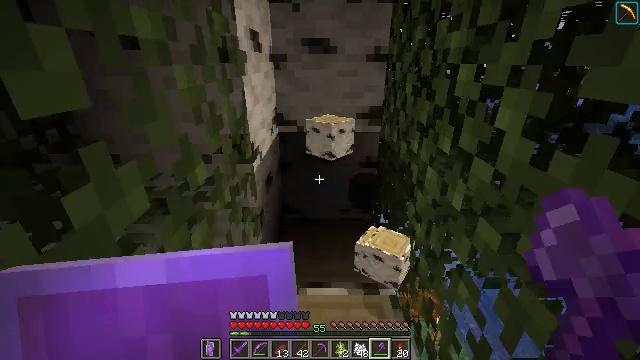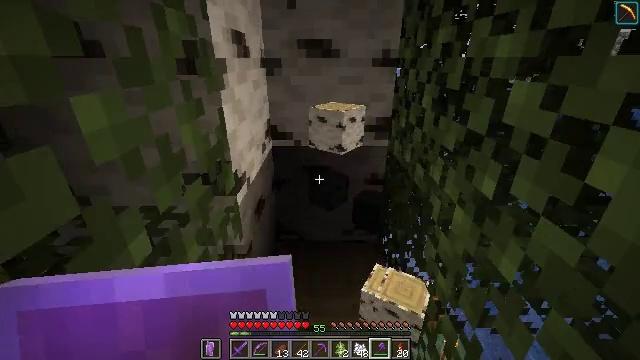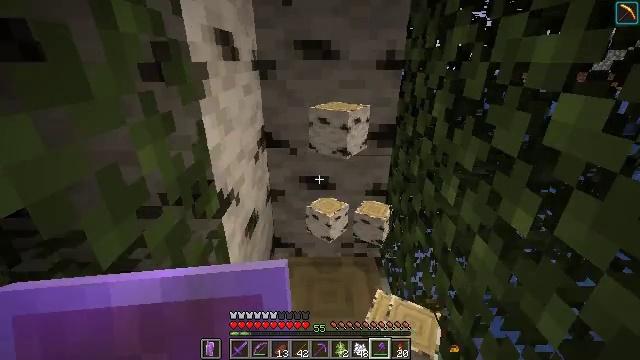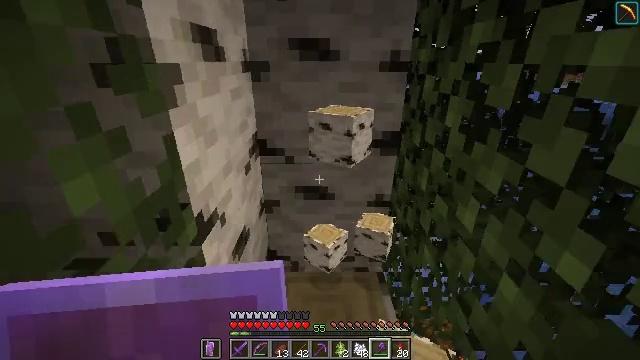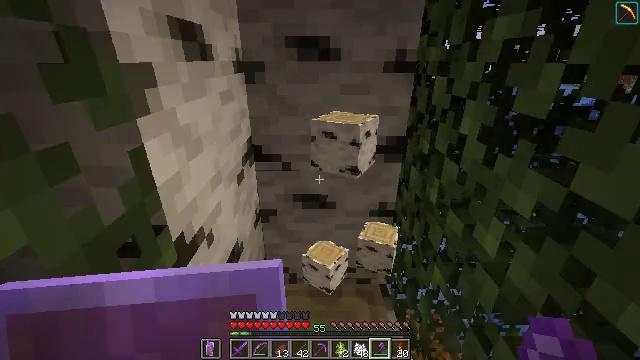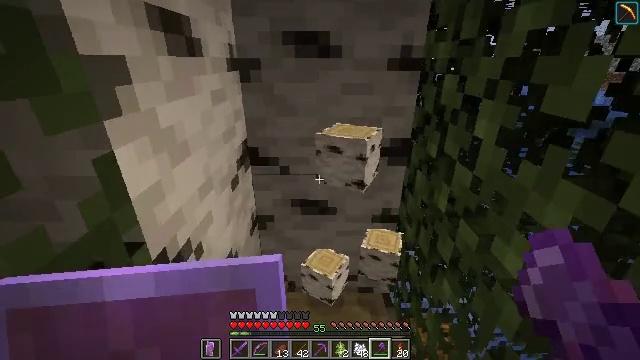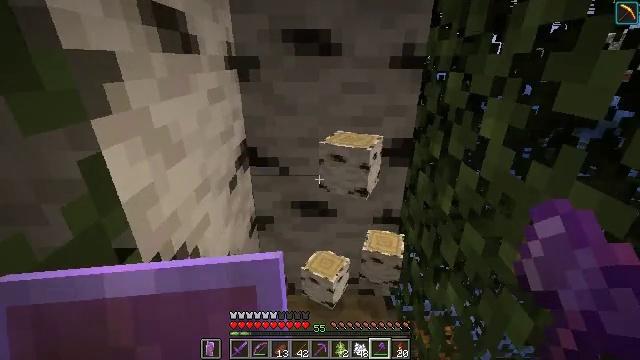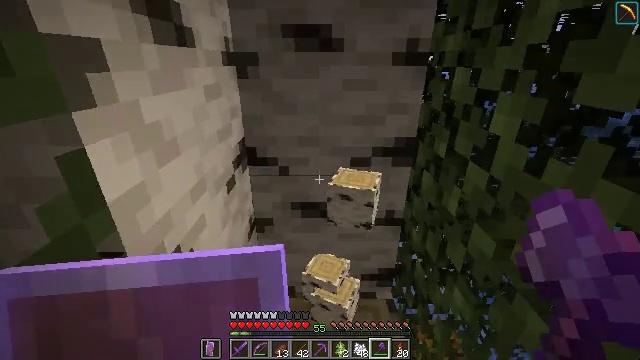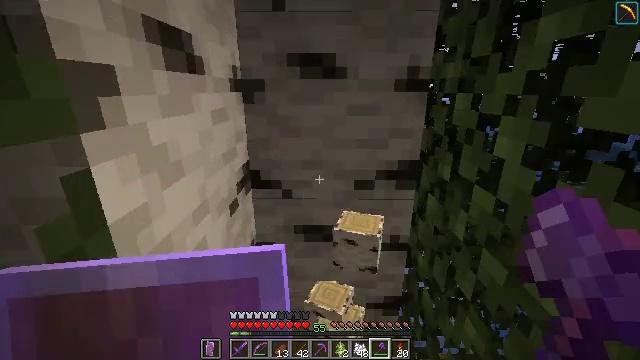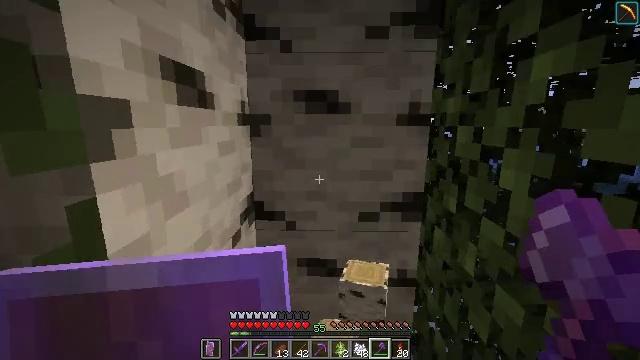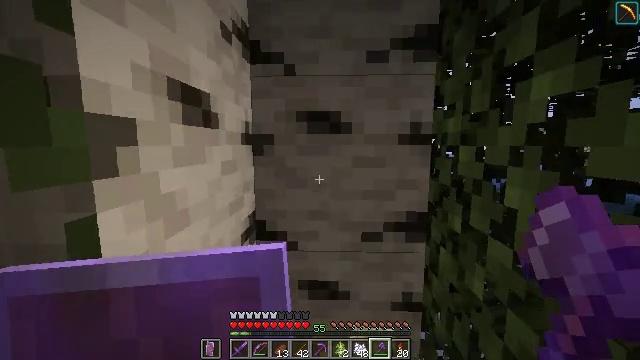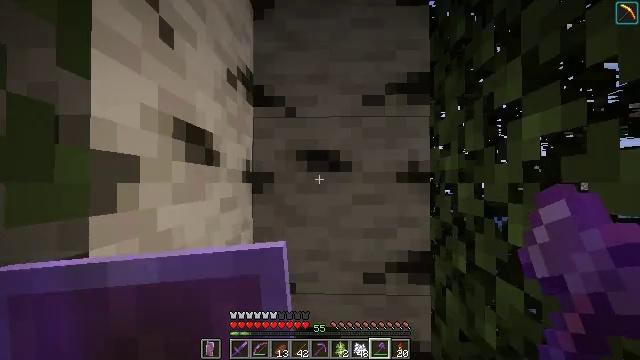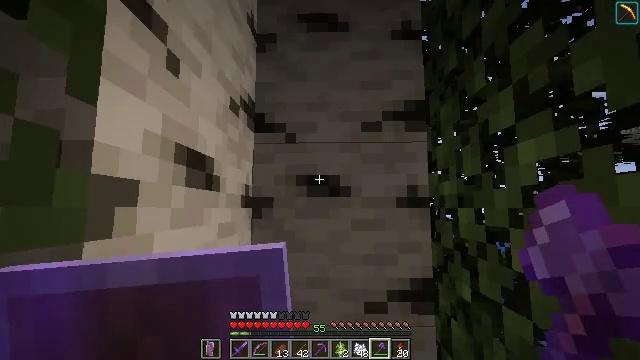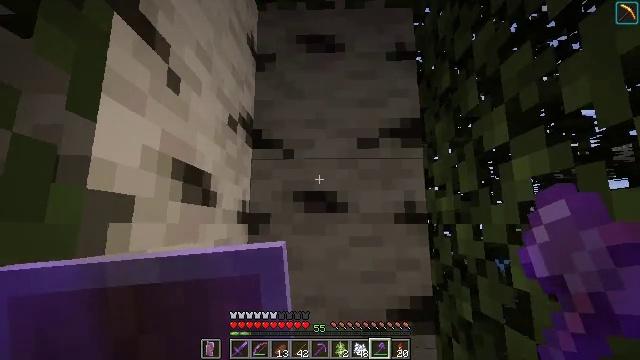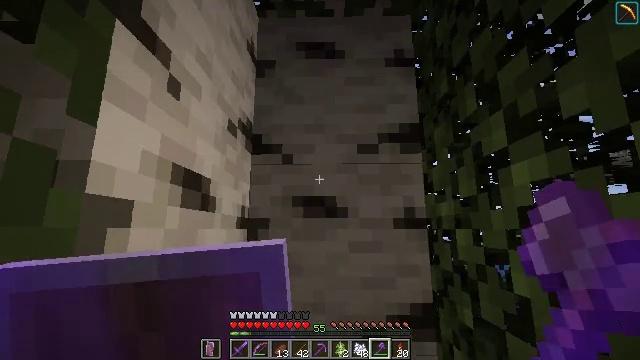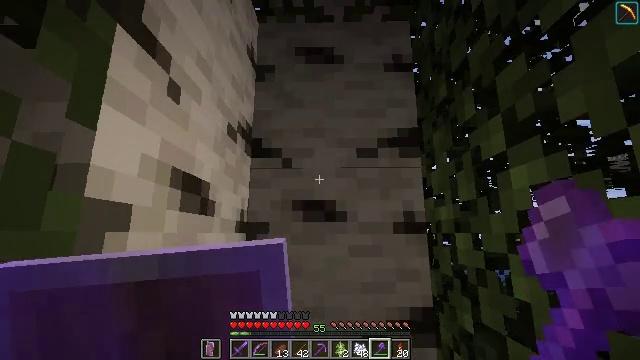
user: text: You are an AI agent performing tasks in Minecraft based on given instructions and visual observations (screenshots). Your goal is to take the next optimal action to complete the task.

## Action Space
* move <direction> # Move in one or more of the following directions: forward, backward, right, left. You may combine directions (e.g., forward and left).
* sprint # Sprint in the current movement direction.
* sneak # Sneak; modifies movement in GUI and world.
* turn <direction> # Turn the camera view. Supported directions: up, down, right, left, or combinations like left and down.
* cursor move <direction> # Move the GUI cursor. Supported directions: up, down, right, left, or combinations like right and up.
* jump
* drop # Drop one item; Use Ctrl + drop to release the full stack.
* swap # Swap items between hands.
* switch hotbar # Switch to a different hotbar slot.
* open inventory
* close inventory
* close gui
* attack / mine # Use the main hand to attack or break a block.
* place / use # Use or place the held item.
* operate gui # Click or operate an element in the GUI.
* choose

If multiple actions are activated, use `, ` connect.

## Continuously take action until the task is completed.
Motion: motion action
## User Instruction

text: Harvest birch logs from birch trees.
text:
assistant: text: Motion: move forward
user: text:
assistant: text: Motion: move forward
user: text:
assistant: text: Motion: move forward
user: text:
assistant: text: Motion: no_op
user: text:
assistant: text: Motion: no_op
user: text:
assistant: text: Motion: no_op
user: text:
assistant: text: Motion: no_op
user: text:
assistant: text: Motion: turn up
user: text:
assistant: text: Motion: turn up
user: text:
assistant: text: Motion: turn up
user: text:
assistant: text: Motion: turn up
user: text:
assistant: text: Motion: turn up
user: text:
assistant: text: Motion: turn up
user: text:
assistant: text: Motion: turn up
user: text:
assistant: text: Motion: no_op
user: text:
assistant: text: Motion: attack / mine
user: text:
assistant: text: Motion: attack / mine
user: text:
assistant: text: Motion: attack / mine
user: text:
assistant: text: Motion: attack / mine
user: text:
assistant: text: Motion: attack / mine
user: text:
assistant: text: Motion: attack / mine
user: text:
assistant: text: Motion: turn down, attack / mine
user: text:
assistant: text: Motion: turn down, attack / mine
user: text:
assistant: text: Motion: turn down, attack / mine
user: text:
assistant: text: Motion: turn down, attack / mine
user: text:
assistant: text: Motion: attack / mine
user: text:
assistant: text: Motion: attack / mine
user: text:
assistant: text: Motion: attack / mine
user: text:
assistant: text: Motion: attack / mine
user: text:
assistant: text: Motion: attack / mine